Question: I encountered two problem while validating my project for it to be submitted to the app store:

The weird thing is that I do have an Info.plist in my project and the other thing is that I don't know what is the CFBundleVersion Key. What am I missing?
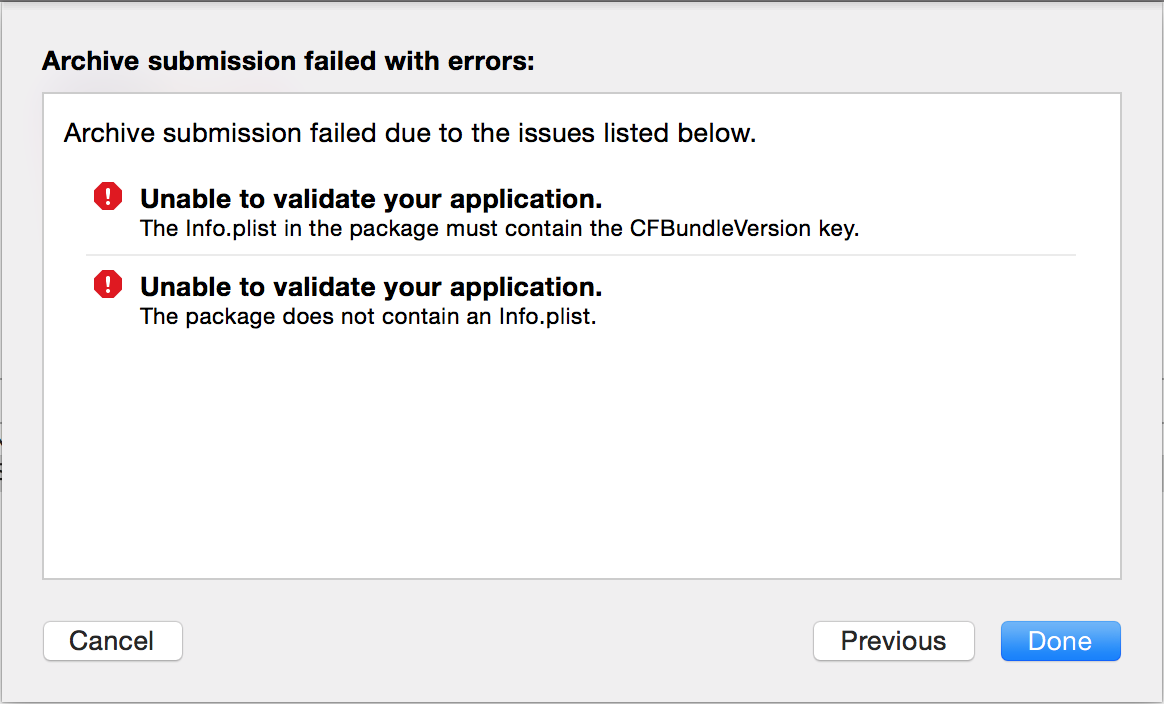
Answer: The problem was that I didn't specified which was the bundle version of my project build. So I went into my info.plist and specified it: